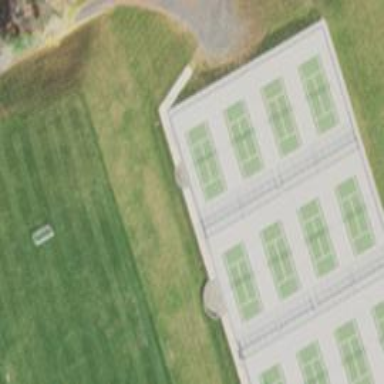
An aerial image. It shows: Tennis court on pitch designated for leisure land.